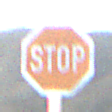
Verkehrszeichen: Stop
Umgebung: Outdoor, Nature
Tageszeit: SunriseSunset
Wetter: Clear
Licht: Natural
Jahreszeit: NotSpecified
Kontrast: HighContrast